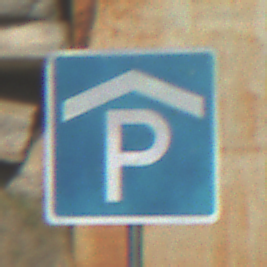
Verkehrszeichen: Parkhaus
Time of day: MorningAfternoon
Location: Outdoor (Suburban)
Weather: Clear
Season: NotSpecified
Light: Natural